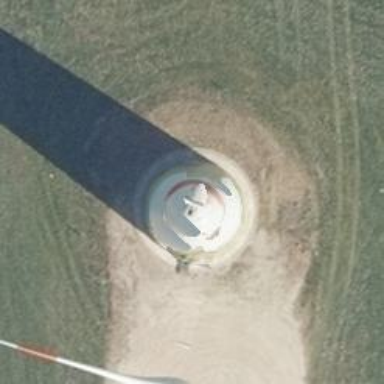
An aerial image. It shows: Wind generator with horizontal axis. The generator is wind turbine.